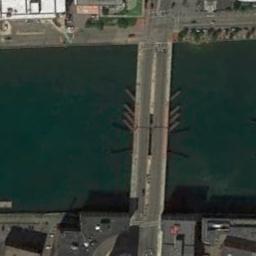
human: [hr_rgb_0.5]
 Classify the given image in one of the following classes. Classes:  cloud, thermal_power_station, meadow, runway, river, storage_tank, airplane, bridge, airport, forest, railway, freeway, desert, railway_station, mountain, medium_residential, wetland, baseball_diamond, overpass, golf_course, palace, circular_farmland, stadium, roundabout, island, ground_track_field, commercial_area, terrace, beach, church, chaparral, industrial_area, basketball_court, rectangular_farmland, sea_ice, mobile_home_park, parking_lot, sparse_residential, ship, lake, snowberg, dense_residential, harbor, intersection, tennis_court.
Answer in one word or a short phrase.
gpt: bridge